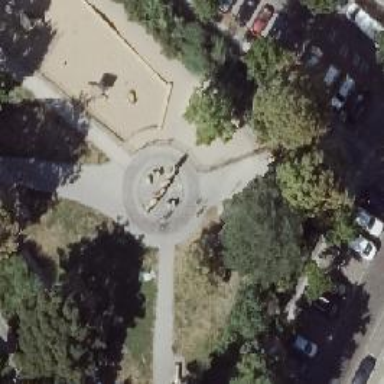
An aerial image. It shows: Fountain.